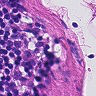
Metastatic tissue present: no